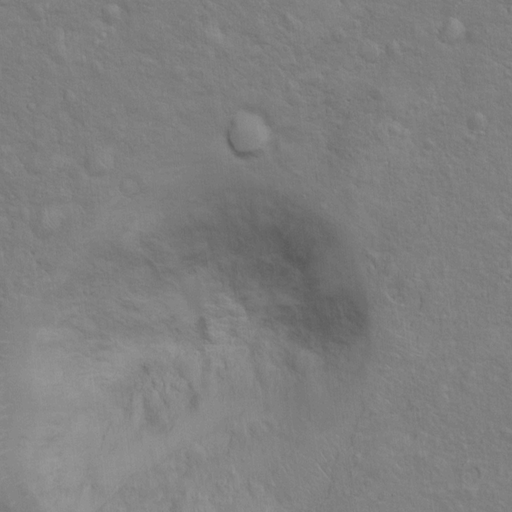
Classes present: Background, Cone